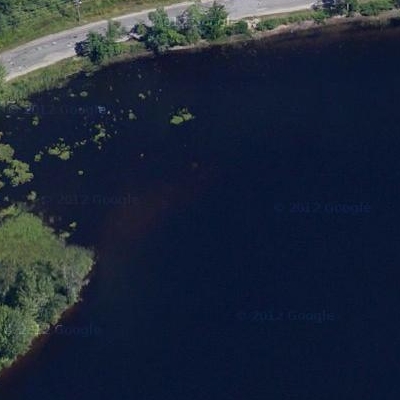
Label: RiverLake